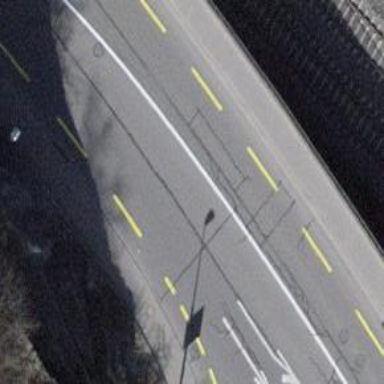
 featuring sidewalks on both sides and designated cycle lane."